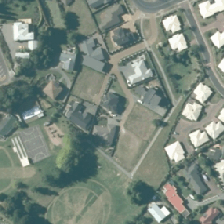
Land cover: urban_build_up